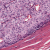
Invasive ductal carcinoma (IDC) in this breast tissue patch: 0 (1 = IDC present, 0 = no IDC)